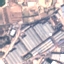
Land use / land cover class: Industrial